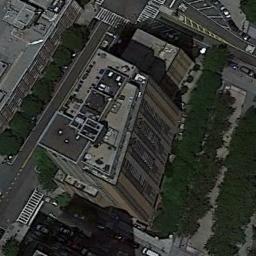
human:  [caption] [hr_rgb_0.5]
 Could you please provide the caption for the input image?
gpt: A commercial area with a high-rise building is surrounded by some roads and trees .

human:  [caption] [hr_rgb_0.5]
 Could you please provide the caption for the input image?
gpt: In a business district there are several tall buildings of different shapes and several roads and many trees .

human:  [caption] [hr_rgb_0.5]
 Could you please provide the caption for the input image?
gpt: The commercial area is near many roads .

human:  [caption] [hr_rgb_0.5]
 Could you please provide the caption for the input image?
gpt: There is a line of big trucks on the road .

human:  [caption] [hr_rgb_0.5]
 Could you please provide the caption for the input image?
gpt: A building with some green trees around on a commercial area .